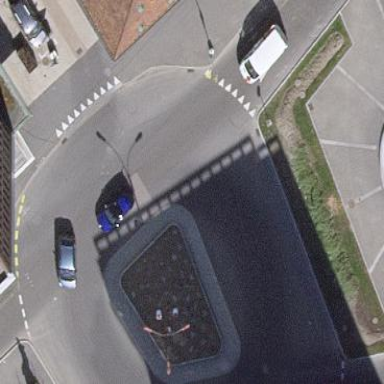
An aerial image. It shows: Roundabout at primary highway.